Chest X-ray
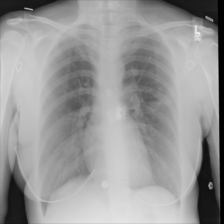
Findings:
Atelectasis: negative
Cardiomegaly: negative
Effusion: negative
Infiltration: negative
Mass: negative
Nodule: negative
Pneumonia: negative
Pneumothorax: negative
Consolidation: negative
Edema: negative
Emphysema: negative
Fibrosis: negative
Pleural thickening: negative
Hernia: negative